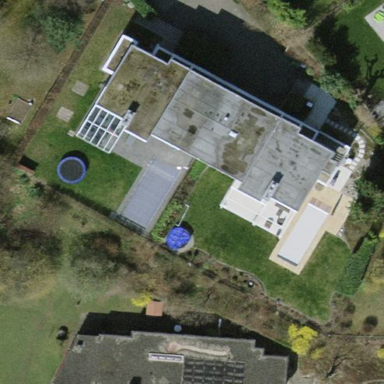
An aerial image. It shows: Terrace building.